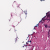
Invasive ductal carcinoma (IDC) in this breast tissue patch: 0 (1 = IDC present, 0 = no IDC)